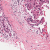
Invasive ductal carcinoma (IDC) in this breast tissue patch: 0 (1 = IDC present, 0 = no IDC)